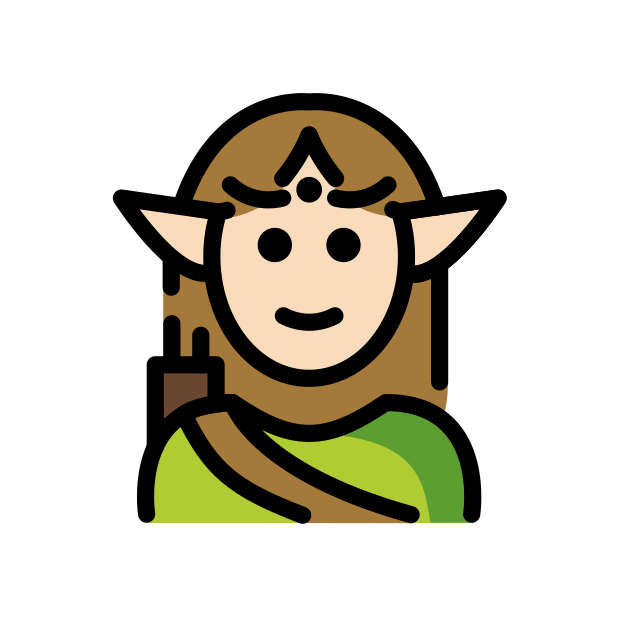
elf: light skin tone